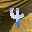
Label: 4